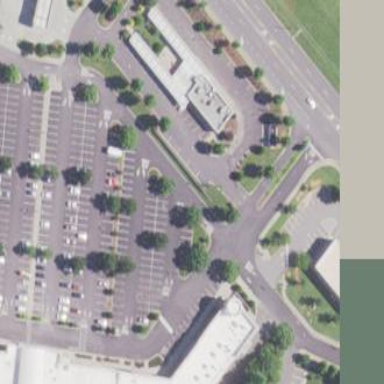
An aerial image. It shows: Retail area.